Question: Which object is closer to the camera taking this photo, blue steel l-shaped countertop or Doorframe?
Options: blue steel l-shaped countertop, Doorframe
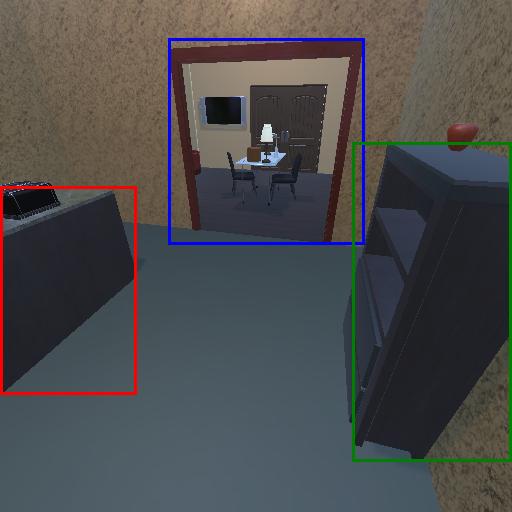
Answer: blue steel l-shaped countertop